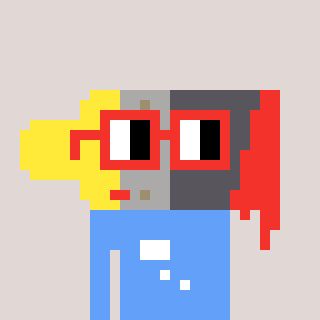
a pixel art character with square red glasses, a paintbrush-shaped head and a blue-colored body on a warm background